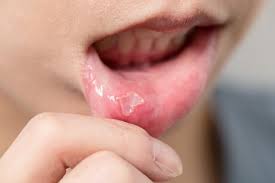
Condition: Mouth Ulcer